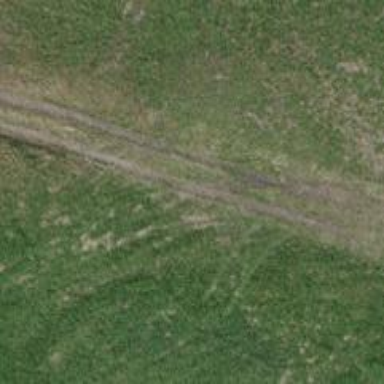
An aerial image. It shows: Track with grade 4 tracktype.